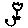
Label: flower